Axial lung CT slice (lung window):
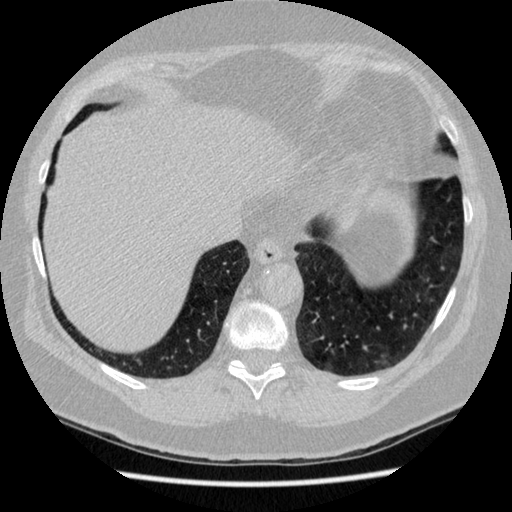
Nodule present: no